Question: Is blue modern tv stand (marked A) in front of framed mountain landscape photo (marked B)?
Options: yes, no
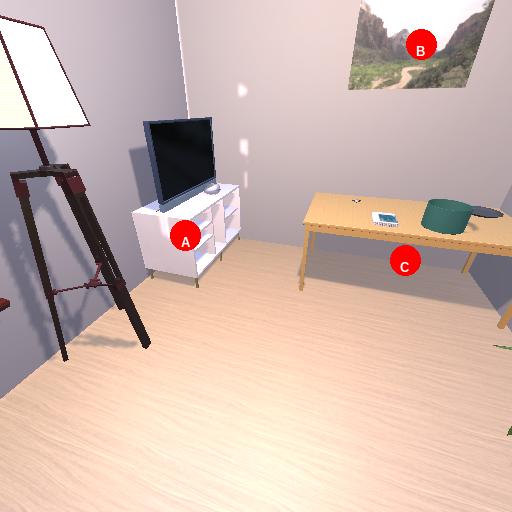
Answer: yes